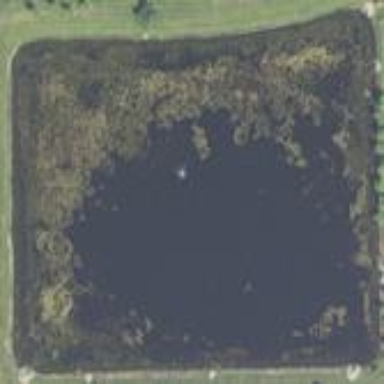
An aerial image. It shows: Serene pond surrounded by nature.